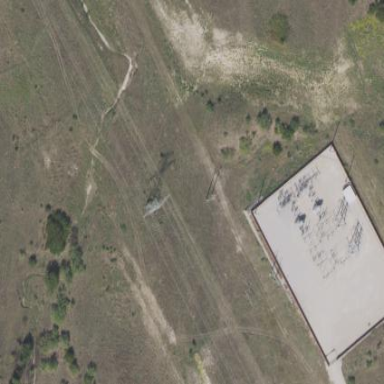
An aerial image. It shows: Distribution level power substation surrounded by fence.